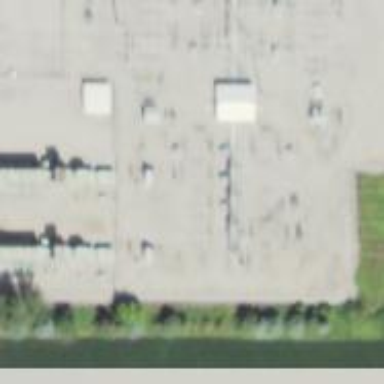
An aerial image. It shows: Switch for power supply.